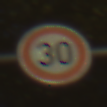
Verkehrszeichen: Geschwindigkeit30
Umgebung: Outdoor, Nature
Tageszeit: SunriseSunset
Wetter: PartlyCloudy
Licht: Natural
Jahreszeit: NotSpecified
Kontrast: HighContrast